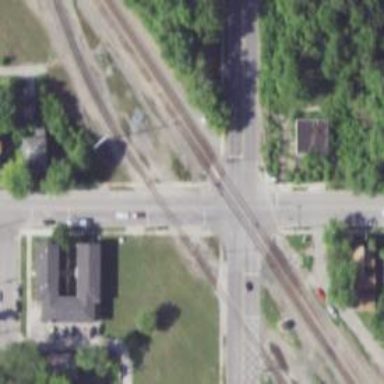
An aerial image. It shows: Railway crossing.